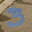
Label: 3